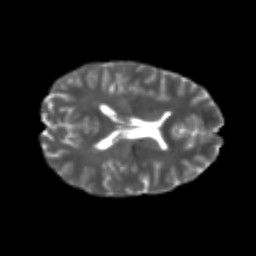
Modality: T2w
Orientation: axial
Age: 23
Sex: female
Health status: healthy
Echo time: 0.074 s